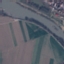
Land use / land cover: River